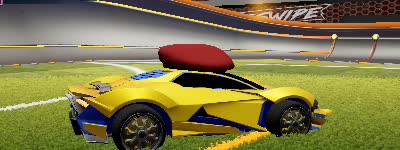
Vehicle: werewolf